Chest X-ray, PA view. Patient: 30 years old, sex F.
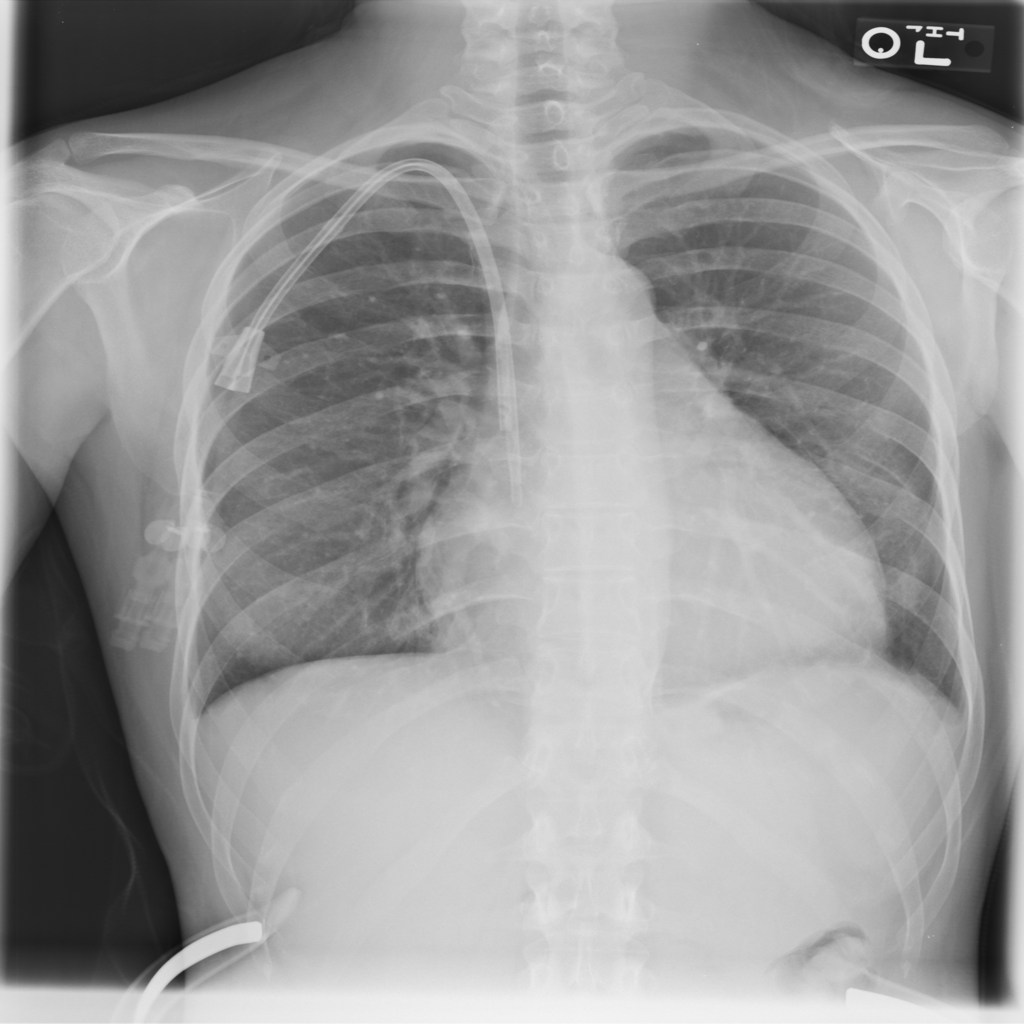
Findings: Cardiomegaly